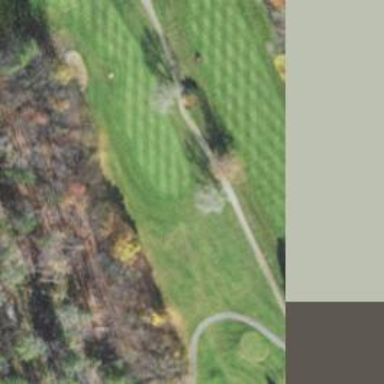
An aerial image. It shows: Pathway for golfing.